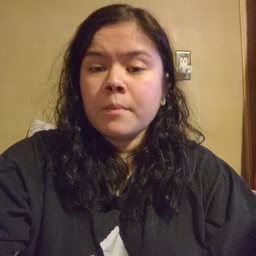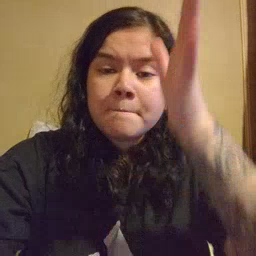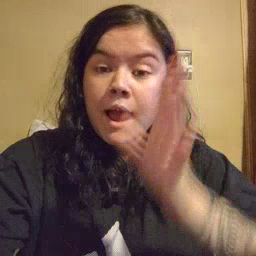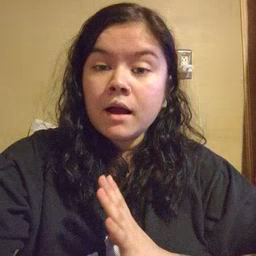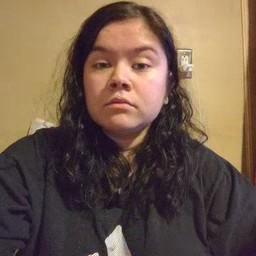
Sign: man